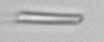
Label: fiber